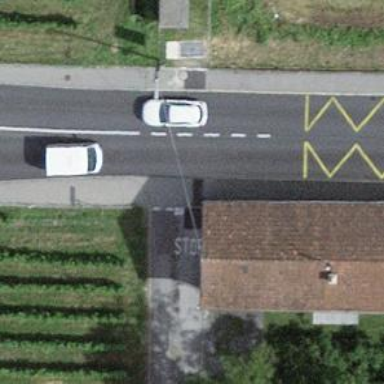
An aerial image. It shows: Primary highway with asphalt surface and designated lane for cyclists.